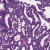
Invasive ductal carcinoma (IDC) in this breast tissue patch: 1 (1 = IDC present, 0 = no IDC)